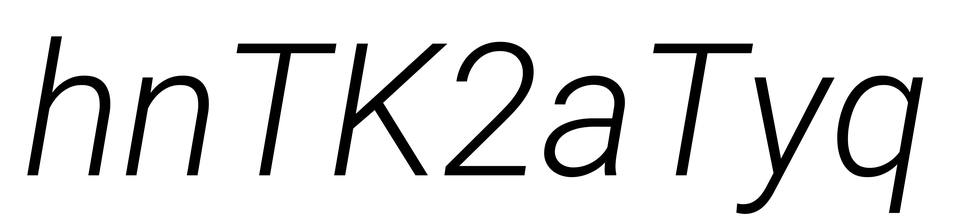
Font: Roboto-Italic_Light_Italic